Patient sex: F
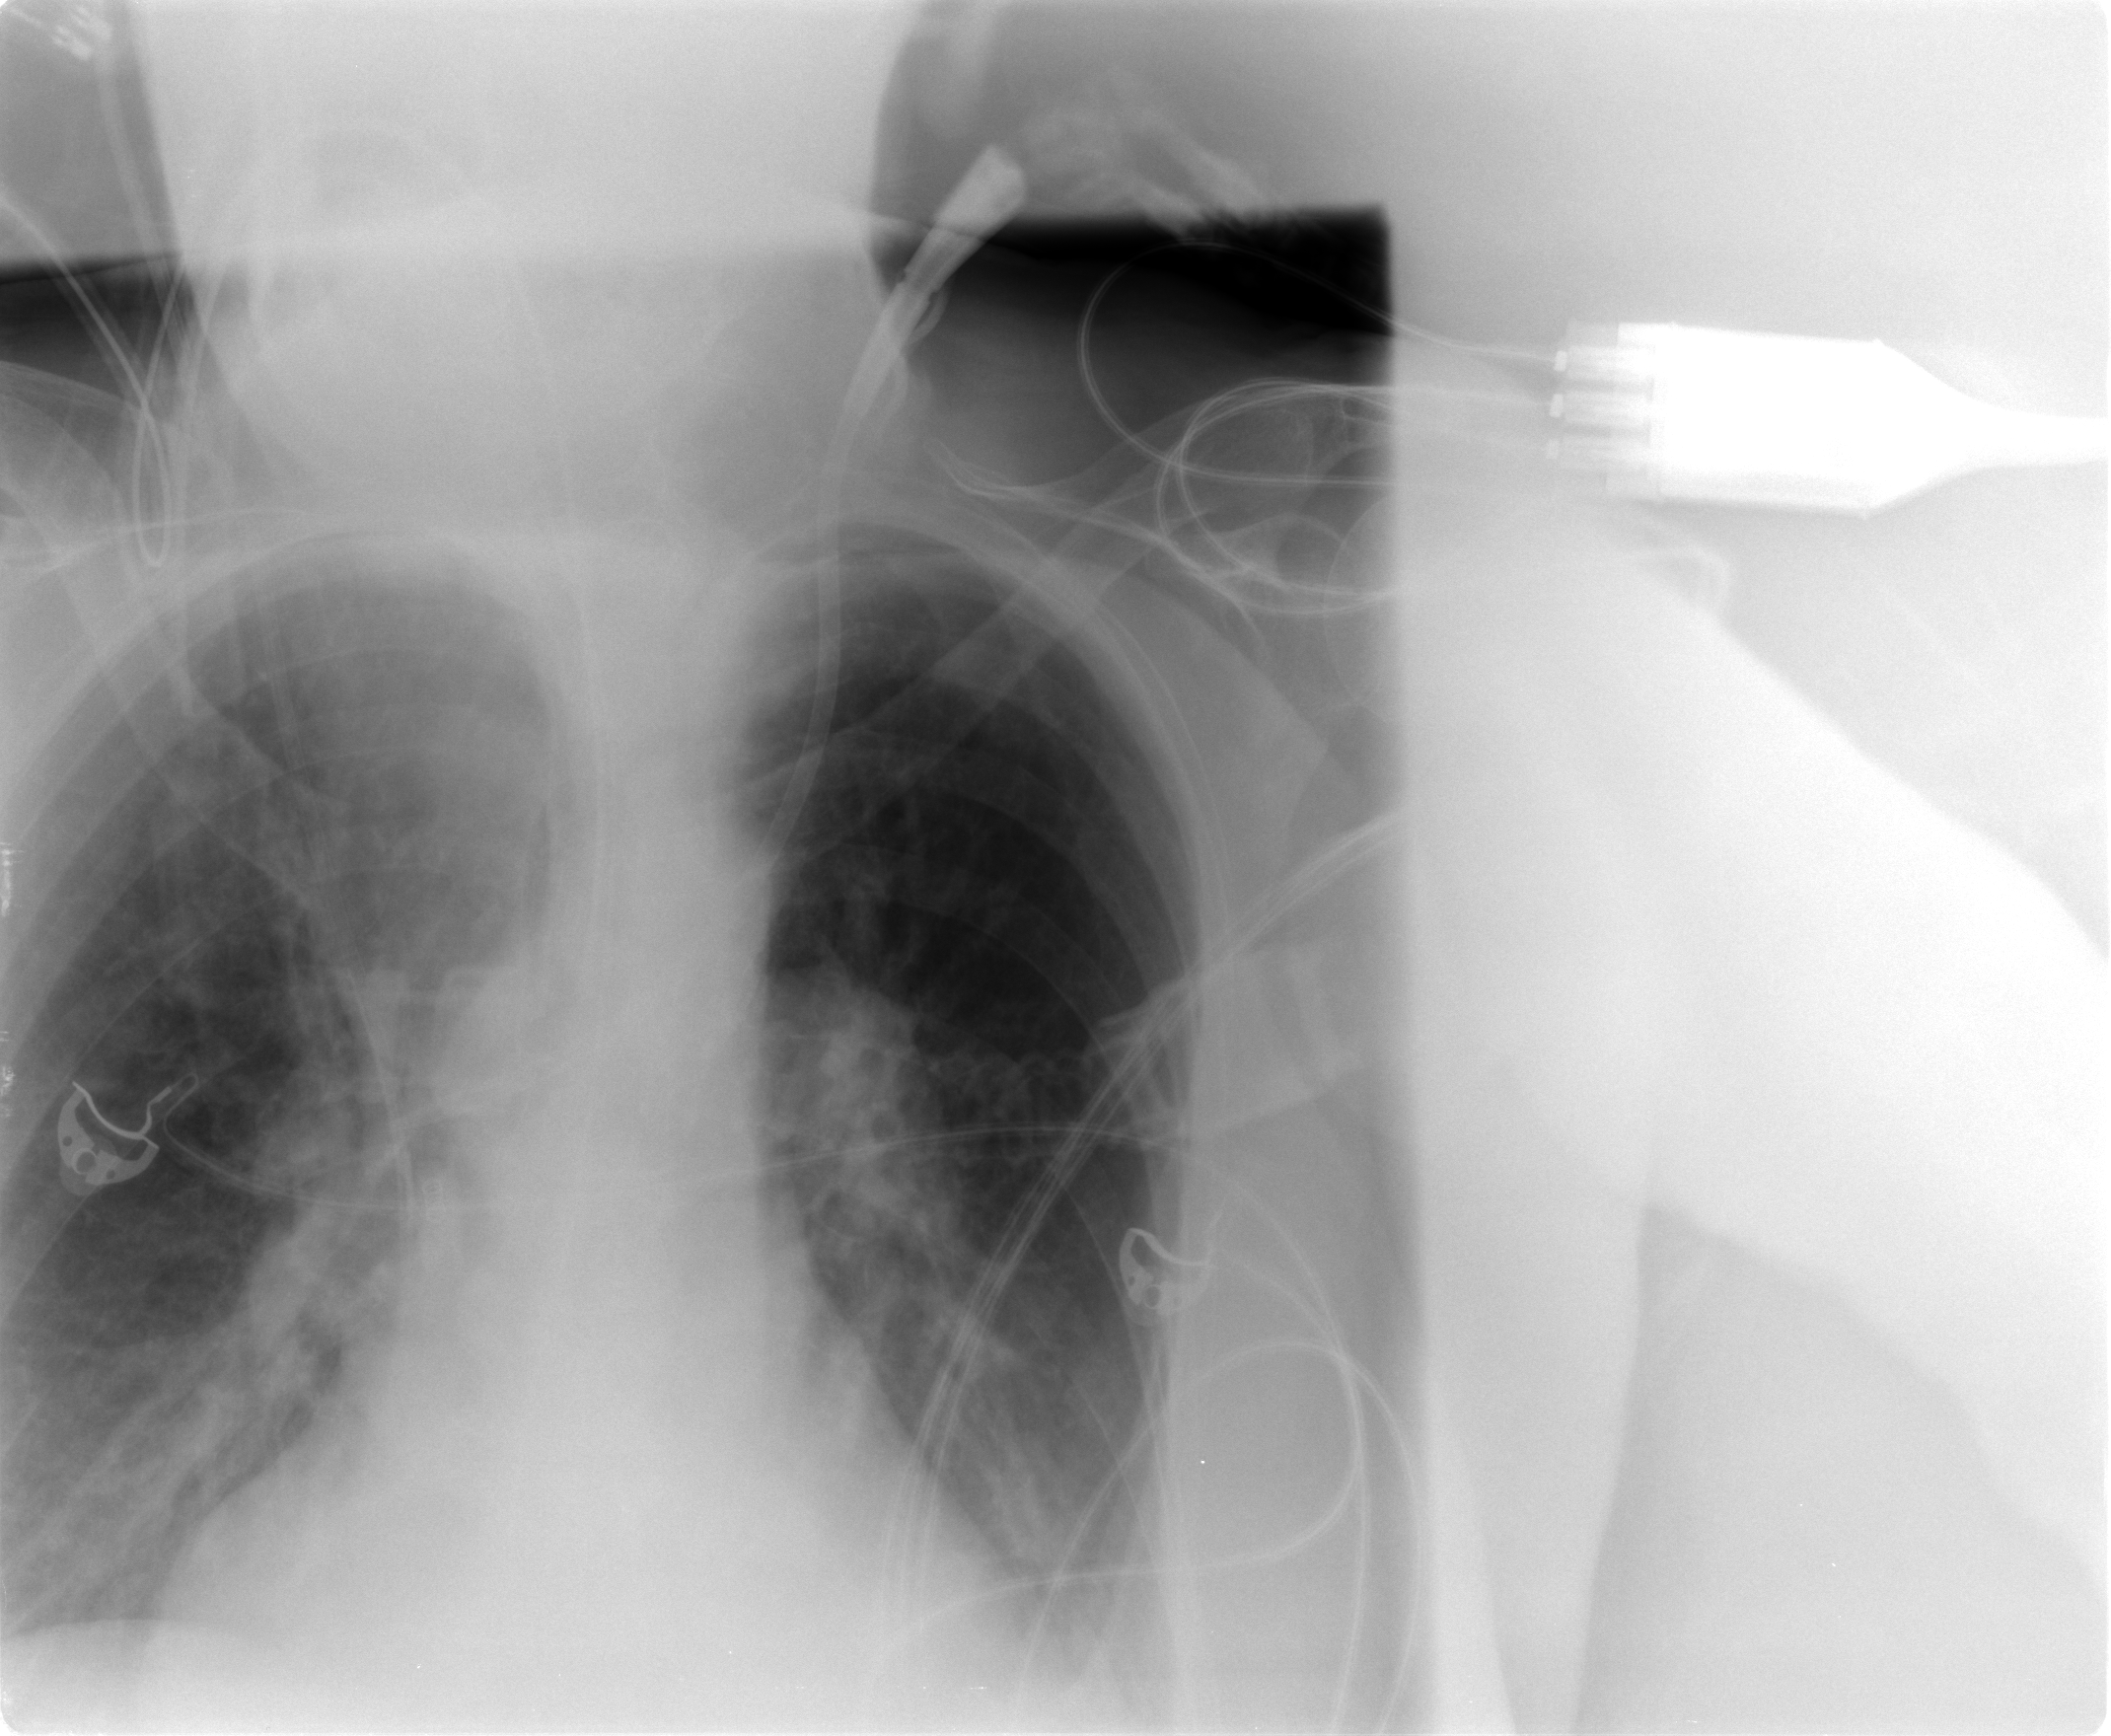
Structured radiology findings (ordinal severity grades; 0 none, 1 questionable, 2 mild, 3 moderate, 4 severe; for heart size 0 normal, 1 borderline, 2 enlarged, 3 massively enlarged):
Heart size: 0
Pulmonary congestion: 2
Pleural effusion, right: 0
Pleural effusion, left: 2
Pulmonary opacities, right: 2
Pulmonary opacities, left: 0
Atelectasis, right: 2
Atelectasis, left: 2